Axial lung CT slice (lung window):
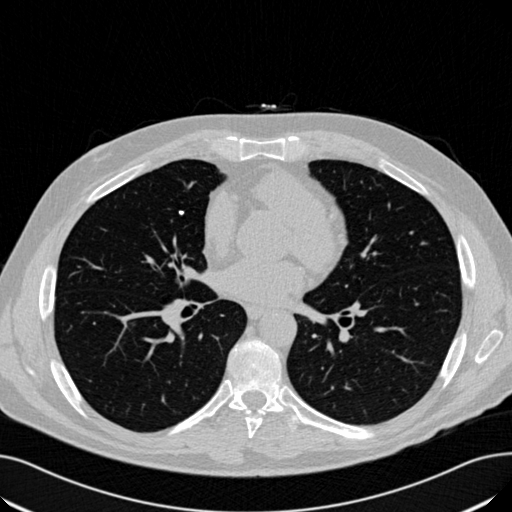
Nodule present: no